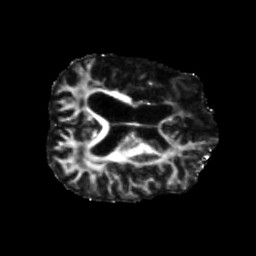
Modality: FA
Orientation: axial
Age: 56
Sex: male
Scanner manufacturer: siemens
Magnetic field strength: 3 T
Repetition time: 5.25 s
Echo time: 0.08 s